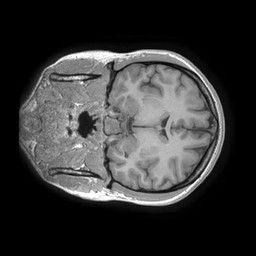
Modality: T1w
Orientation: coronal
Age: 20
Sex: female
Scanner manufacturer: ge
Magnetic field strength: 3 T
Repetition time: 0.007312 s
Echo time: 0.002812 s